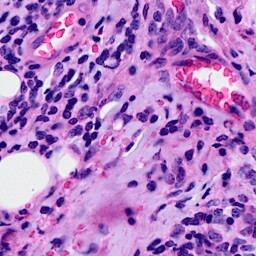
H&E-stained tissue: Breast